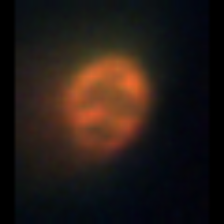
Taxon: Heterocapsa
Group: Dinoflagellates